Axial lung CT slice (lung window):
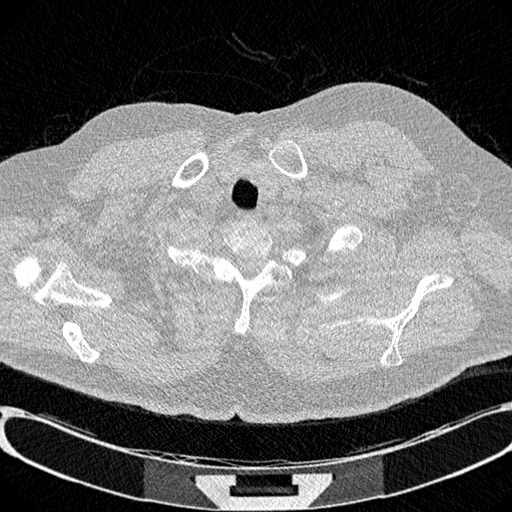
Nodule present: no